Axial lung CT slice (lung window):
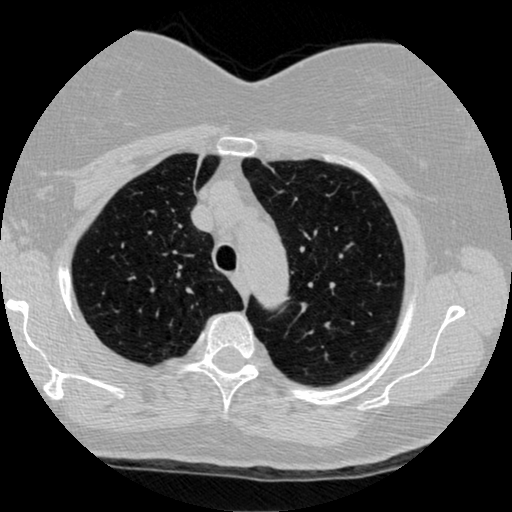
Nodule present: no